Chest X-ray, PA view. Patient: 53 years old, sex F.
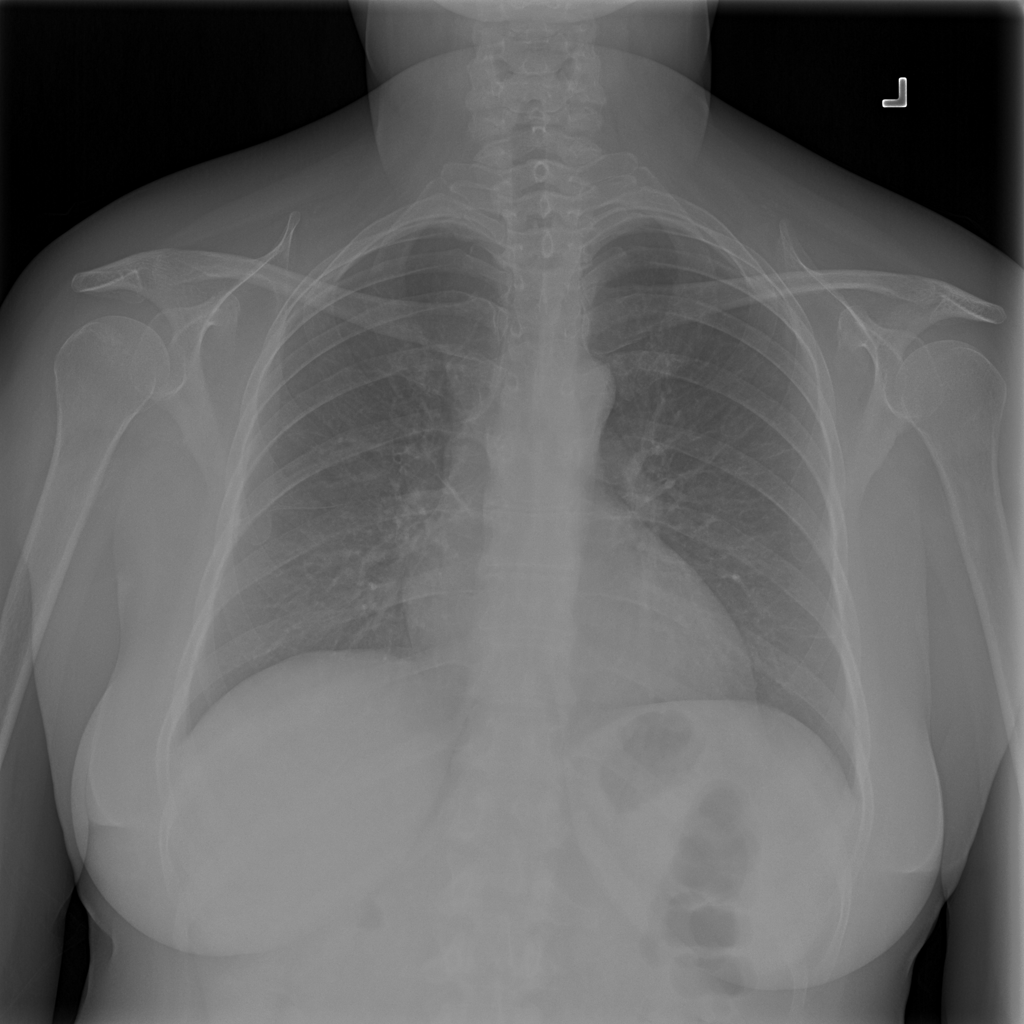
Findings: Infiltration